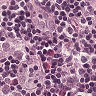
Metastatic tissue present: yes